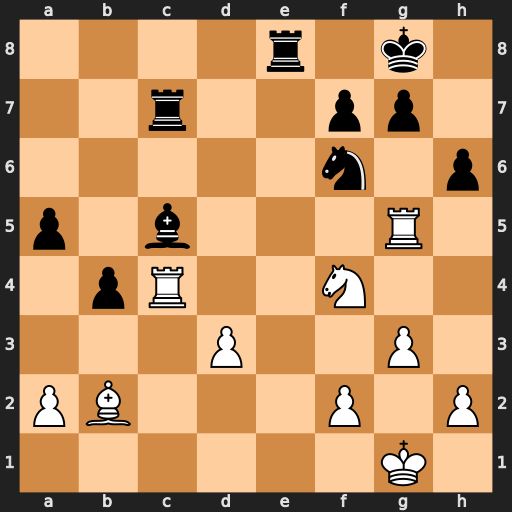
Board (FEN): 4r1k1/2r2pp1/5n1p/p1b3R1/1pR2N2/3P2P1/PB3P1P/6K1
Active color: w
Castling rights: -
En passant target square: -
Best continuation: Rgxc5 Rxc5 Rxc5